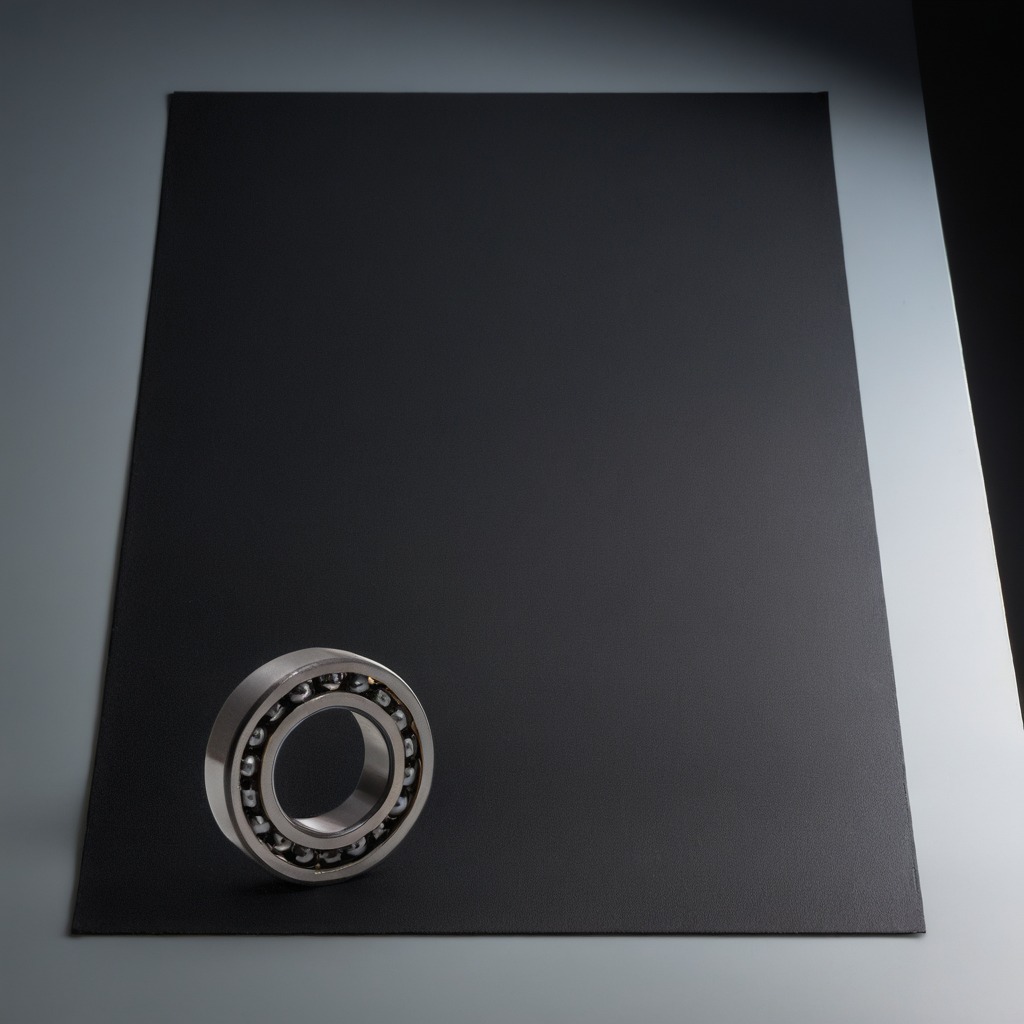
A metal ball bearing is lying on the granite tabletop.